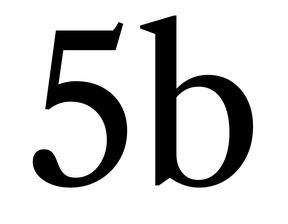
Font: LibreCaslonText_Regular